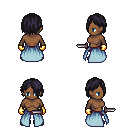
a pixel art fantasy rpg character, female body template, human, dark skin, overskirt, red pants, raven bangs hairstyle, gold gloves, maroon shoes, dagger, four views (front, back, left, right), 2x2 character sprite sheet, small pixel art, hard edges, no anti-aliasing